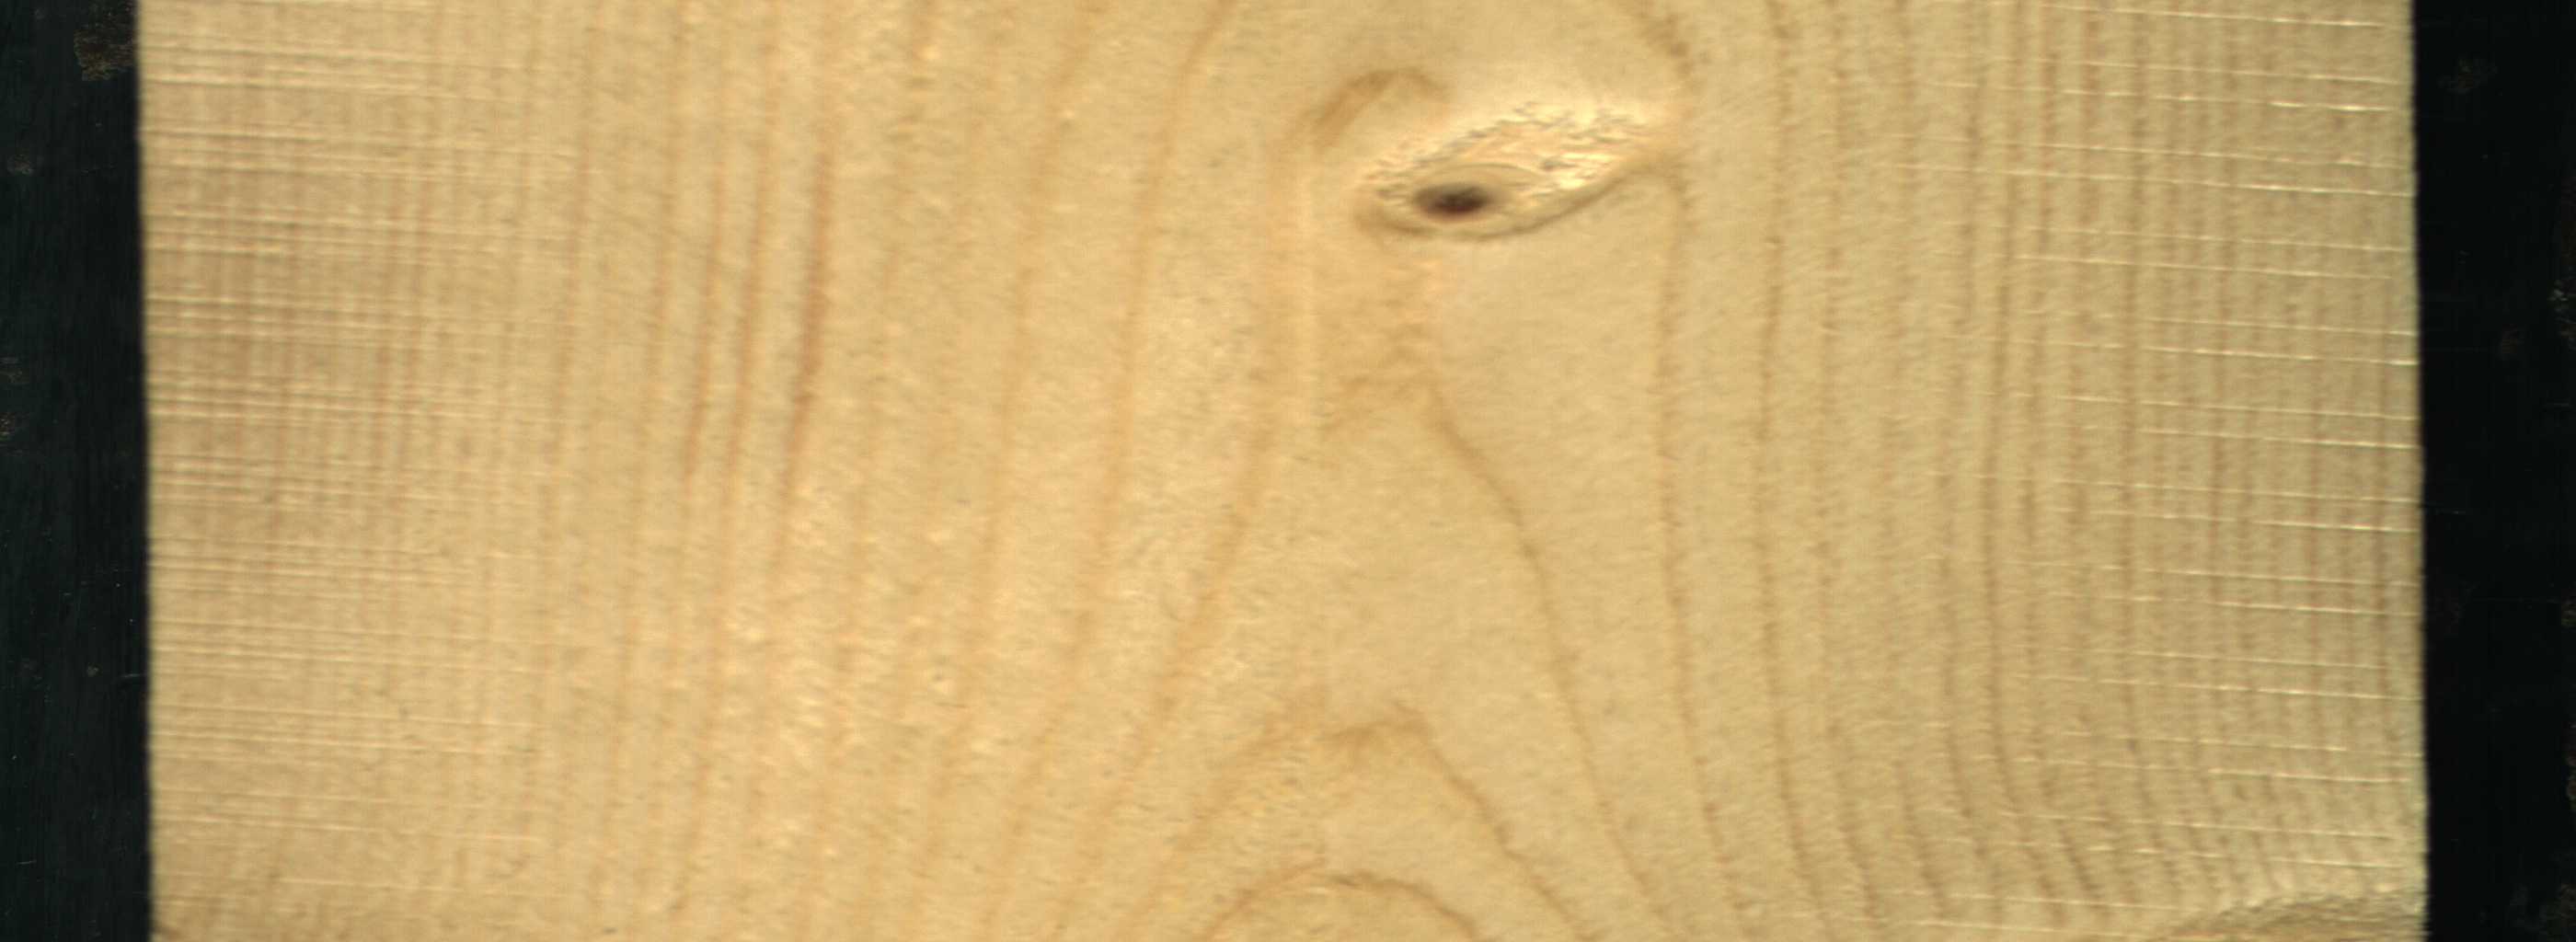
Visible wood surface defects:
Live_Knot